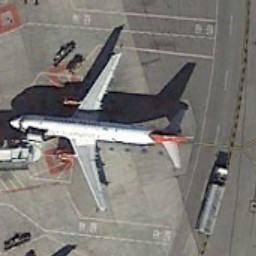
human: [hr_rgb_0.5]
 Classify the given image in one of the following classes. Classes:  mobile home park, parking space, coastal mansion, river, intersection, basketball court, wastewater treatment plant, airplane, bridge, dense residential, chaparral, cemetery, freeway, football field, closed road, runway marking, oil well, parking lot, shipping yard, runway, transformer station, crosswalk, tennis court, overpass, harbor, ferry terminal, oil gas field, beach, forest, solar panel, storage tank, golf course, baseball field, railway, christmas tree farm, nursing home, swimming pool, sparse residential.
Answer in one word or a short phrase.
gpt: airplane